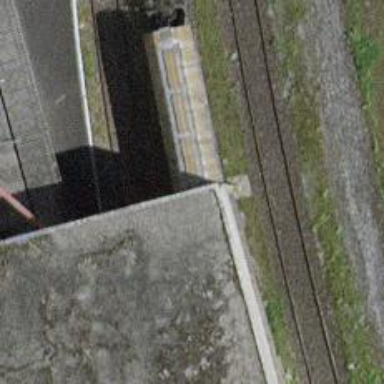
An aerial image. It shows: Railway yard with building passage tunnel.